Current action and preconditions to check: trajectory_clear

Your task: For each precondition in the list above, predict whether it will hold at this action.

Consider the current scene as observed from the mobile robot's camera, and analyze the predicted future states of all dynamic agents (e.g., people, animals, vehicles, or any moving entities) within the NEXT SECOND.

IMPORTANT: Only answer "very likely" if you are absolutely certain—based on strong, clear evidence—that a dynamic agent will violate the precondition in the predicted future state. Do NOT answer "very likely" for unlikely, ambiguous, or low-probability risks.

Ask yourself for each precondition: Is there a high probability, with clear and convincing evidence, that the predicted future states of any dynamic agent will interfere with the predicted future state of the currently executing action within the NEXT SECOND, causing that precondition to fail?

Assess the risk level based on these predictions. Use "likely" or "very likely" if motions create a clear risk of interference.

Use "neutral" or "improbable" if agents are nearby but their predicted paths are clearly diverging or non-conflicting.

Failure Risk Categories: "very improbable", "improbable", "neutral", "likely", "very likely"

Answer Format: Output ONLY the probability_of_failure value from these categories: "very improbable", "improbable", "neutral", "likely", "very likely"

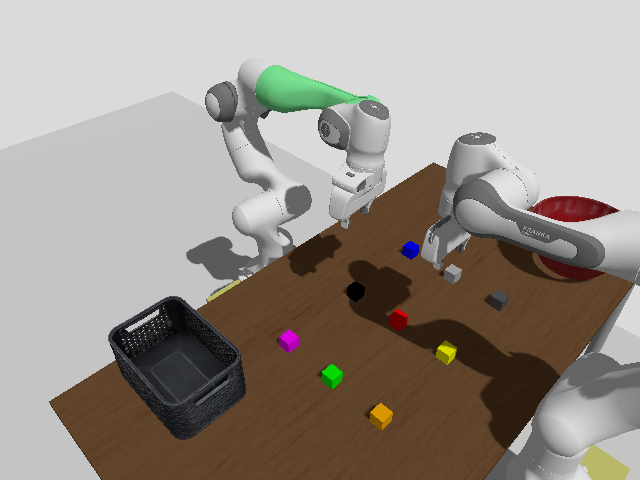

Answer: likely